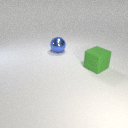
large green rubber cube in front of large blue metal sphere